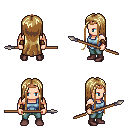
a pixel art fantasy rpg character, male body template, human, light skin, blue vest, teal pants, blonde extra-long hairstyle, bronze tiara, cloth bracers, maroon shoes, spear, four views (front, back, left, right), 2x2 character sprite sheet, small pixel art, hard edges, no anti-aliasing